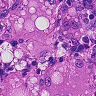
Metastatic tissue present: no